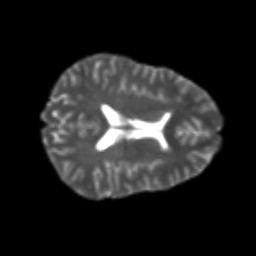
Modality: T2w
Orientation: axial
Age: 26
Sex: female
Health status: healthy
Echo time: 0.074 s